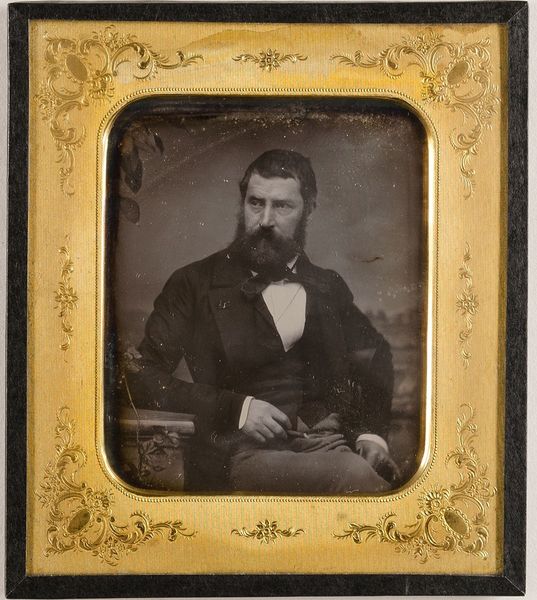
Titel: Der Maler Hermann Kauffmann (1808-1889)
Künstler: Carl Ferdinand Stelzner
Standort: Hamburg
Institution: Museum für Kunst und Gewerbe Hamburg
Schlagwörter: mann, bart, portrait, figur, person, maler, foto, fotografie, photographie, photo, lichtbild, daguerreotypie, historische, bildwerke, angewandte und bildende kunst, hessische systematik, künstler, porträt, persönlichkeit, porträtfotografie, porträtphotographie, hüftbild